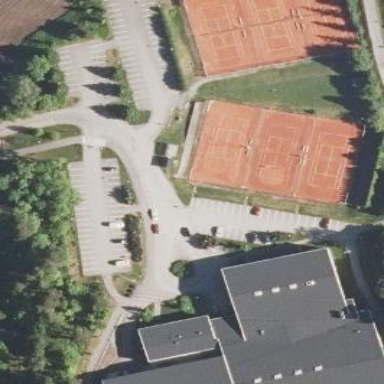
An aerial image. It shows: Sports center on leisure land.